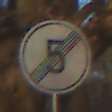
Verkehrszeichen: EndeGeschwindigkeit5
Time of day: SunriseSunset
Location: Outdoor (Nature)
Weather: Clear
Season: Autumn
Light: Natural